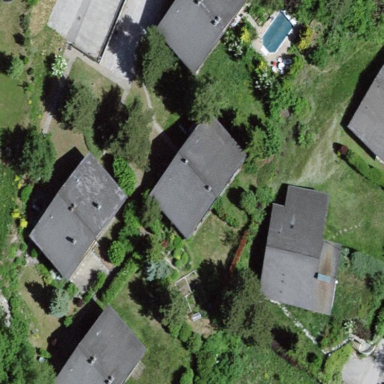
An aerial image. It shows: Residential building.